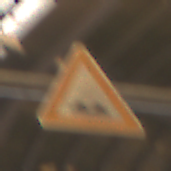
Verkehrszeichen: UnebeneFahrbahn
Umgebung: Indoor, Urban
Tageszeit: NotSpecified
Wetter: NotSpecified
Licht: Artificial
Jahreszeit: NotSpecified
Kontrast: MediumContrast